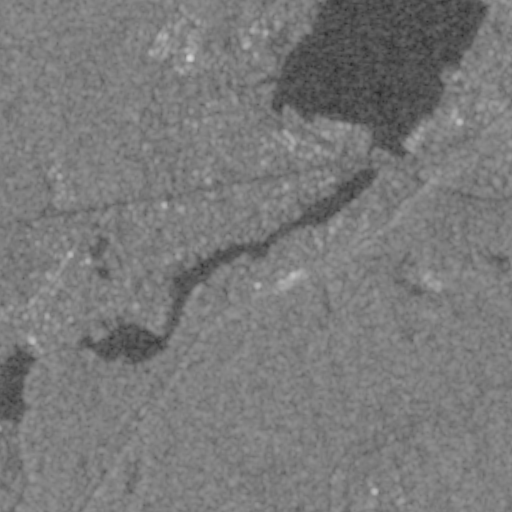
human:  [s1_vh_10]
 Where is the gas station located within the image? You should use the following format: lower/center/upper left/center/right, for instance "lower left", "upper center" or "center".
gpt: The gas station is located in the center of the image.
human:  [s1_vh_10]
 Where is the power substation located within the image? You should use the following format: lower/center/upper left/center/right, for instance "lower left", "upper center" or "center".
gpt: The power substation is located in the center right of the image.
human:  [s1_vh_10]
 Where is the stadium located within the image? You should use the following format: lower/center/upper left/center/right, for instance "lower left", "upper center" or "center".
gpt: The stadium is located in the center left of the image.
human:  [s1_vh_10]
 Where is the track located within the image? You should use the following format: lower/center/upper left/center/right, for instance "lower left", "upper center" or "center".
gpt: The track is located in the center left of the image.
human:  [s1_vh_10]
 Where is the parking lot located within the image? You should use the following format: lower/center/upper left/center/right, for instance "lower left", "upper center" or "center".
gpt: There is no parking lot in the image.

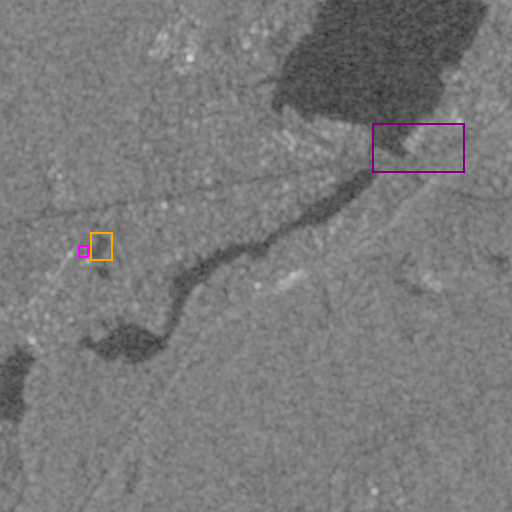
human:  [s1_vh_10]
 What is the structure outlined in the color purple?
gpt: The structure outlined in purple is a park.
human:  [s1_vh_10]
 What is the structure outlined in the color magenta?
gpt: The structure outlined in magenta is a parking lot.
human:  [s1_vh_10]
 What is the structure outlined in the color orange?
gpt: The structure outlined in orange is a stadium.
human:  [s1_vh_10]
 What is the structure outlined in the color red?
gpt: There is no red outline.